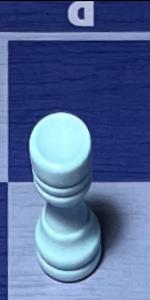
Label: Rook_White